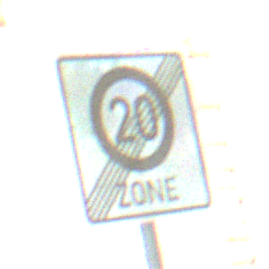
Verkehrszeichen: EndeZone20
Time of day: MorningAfternoon
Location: Outdoor (Urban)
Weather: PartlyCloudy
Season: NotSpecified
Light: Natural